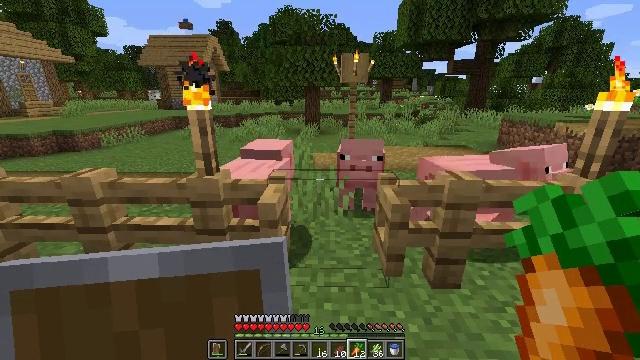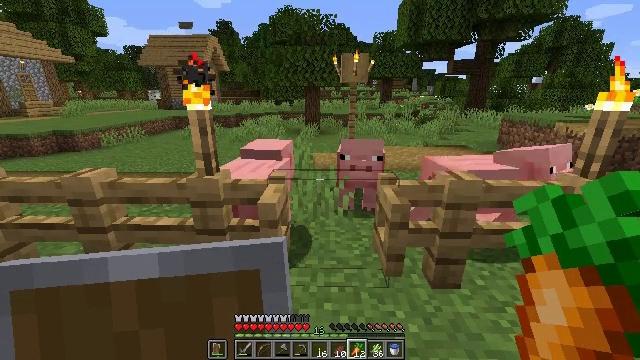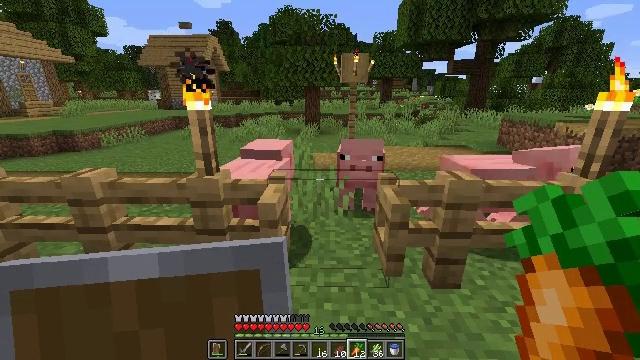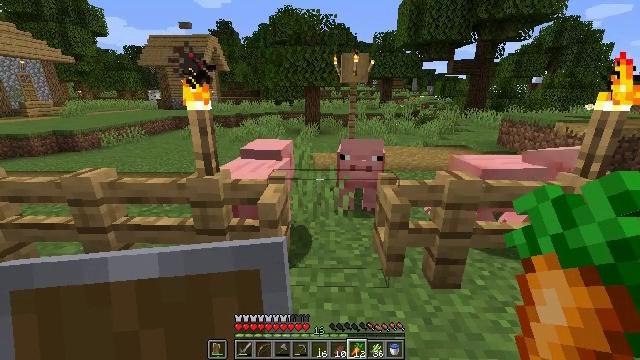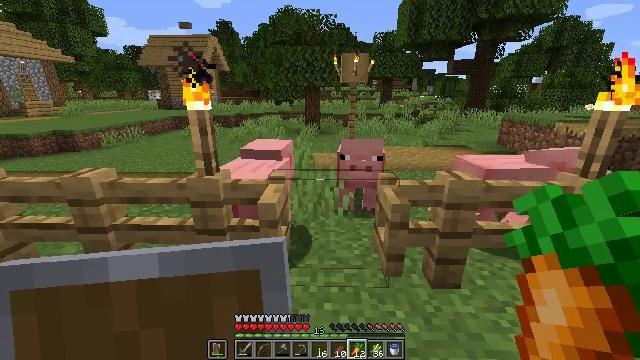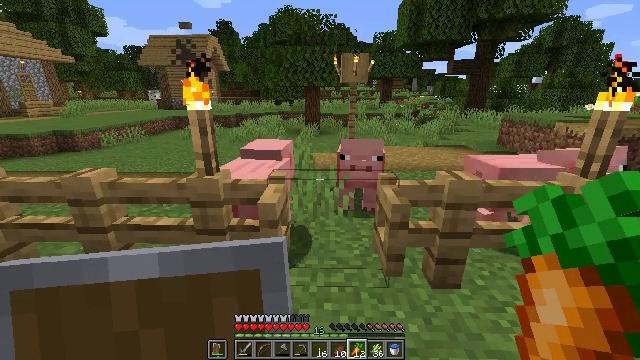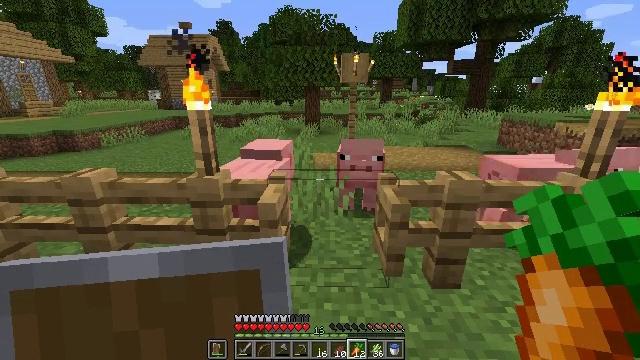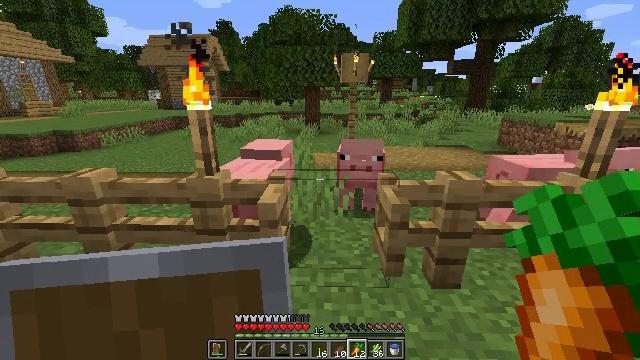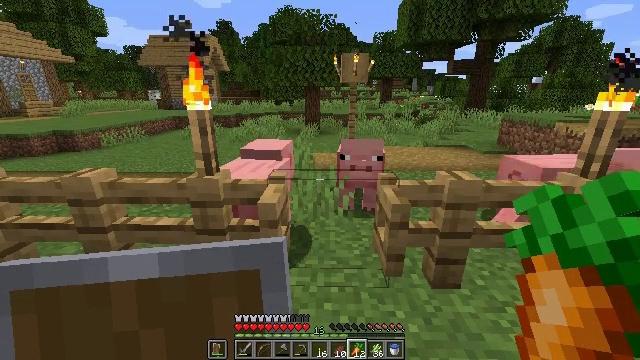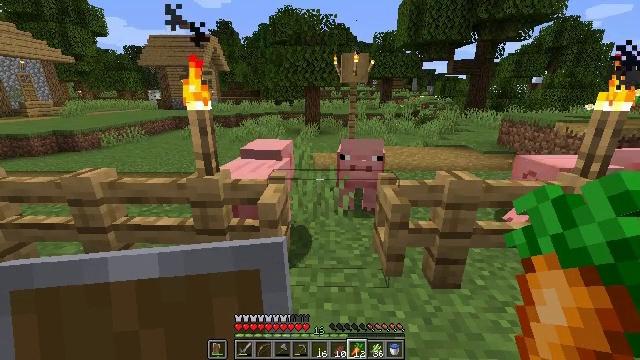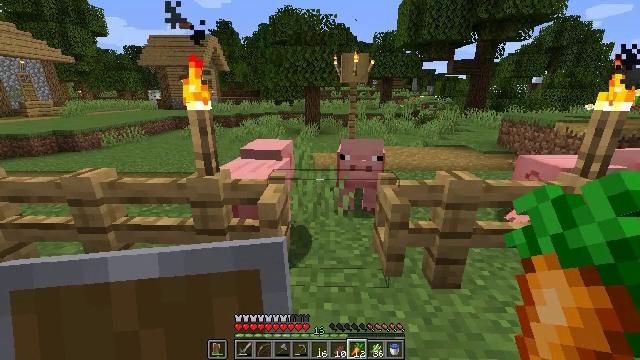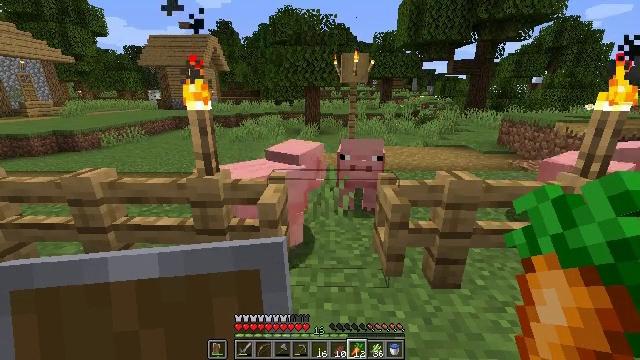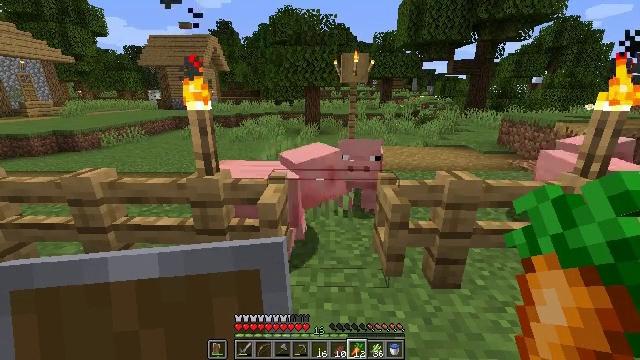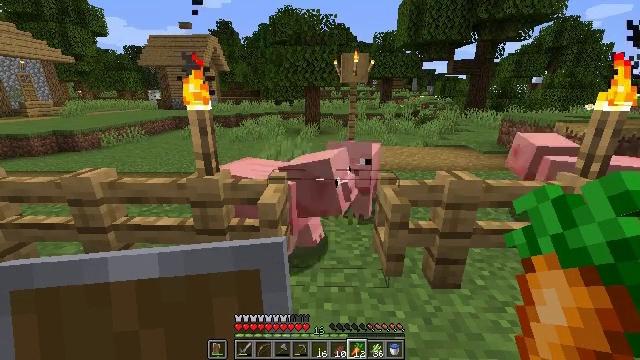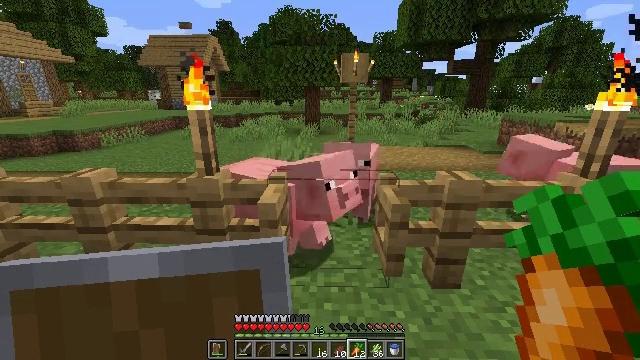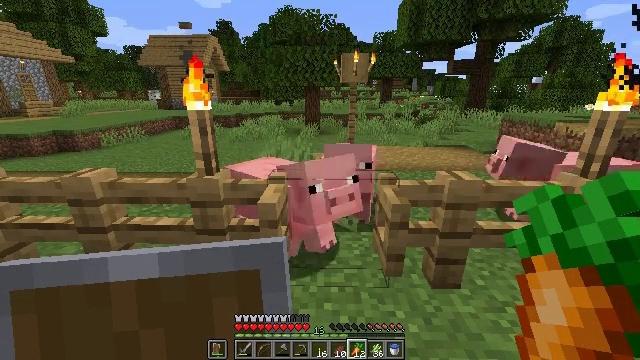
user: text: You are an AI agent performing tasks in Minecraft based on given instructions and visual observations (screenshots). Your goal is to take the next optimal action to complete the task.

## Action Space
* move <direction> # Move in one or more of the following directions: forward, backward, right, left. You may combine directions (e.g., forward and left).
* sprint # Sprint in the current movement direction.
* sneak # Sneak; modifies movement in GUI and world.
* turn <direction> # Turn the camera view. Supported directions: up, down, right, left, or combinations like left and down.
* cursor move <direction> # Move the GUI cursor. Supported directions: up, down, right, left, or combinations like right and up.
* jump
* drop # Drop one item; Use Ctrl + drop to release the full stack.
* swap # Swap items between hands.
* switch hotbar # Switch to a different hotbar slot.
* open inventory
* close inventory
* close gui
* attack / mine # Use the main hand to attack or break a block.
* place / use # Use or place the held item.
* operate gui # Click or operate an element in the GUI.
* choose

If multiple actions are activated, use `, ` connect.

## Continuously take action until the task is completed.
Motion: motion action
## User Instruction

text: Retrieve carrots by attacking the plant.
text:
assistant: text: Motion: no_op
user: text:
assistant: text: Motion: no_op
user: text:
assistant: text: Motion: no_op
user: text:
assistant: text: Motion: no_op
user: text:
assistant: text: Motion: no_op
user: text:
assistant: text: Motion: no_op
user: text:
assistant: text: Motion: no_op
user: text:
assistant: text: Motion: no_op
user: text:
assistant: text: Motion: no_op
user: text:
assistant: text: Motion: no_op
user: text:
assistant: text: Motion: no_op
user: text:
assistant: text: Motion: no_op
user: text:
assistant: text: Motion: no_op
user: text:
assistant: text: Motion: no_op
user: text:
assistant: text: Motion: no_op
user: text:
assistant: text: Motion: no_op
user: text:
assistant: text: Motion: no_op
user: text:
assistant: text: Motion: no_op
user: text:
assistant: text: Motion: move back
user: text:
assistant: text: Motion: move back
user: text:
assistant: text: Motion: move back
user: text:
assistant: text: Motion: move back, turn left and down
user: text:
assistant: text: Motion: move back
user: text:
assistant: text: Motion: move back, turn right
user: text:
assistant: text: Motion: move back
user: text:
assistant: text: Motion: move back
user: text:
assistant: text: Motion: move back
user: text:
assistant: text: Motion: move back
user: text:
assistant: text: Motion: move back
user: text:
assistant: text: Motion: move back